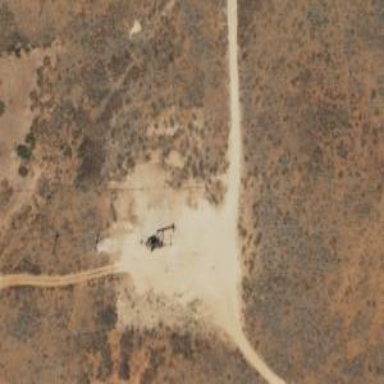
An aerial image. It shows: Petroleum well.